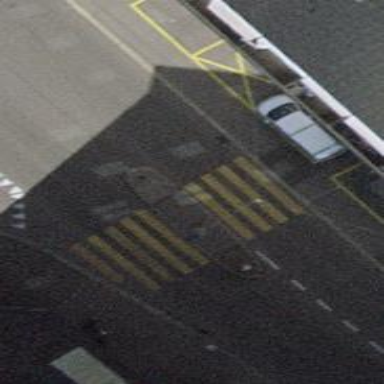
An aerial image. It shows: Kerb barrier.